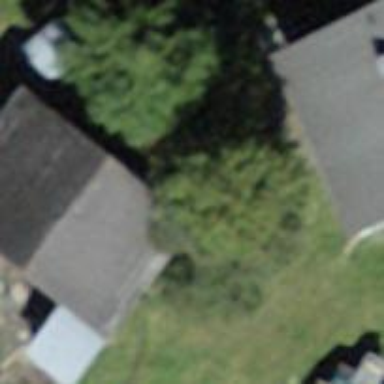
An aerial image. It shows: Rural barn.